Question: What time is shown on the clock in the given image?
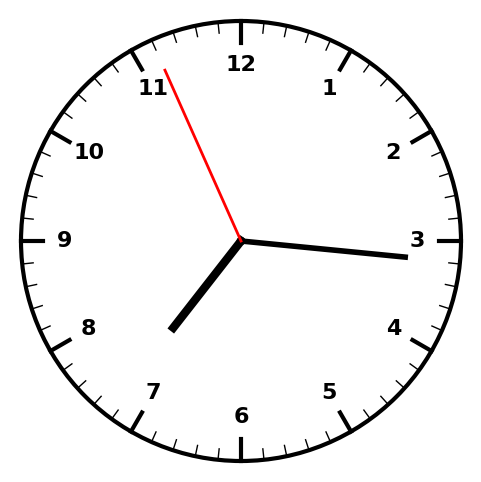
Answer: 07:15:56